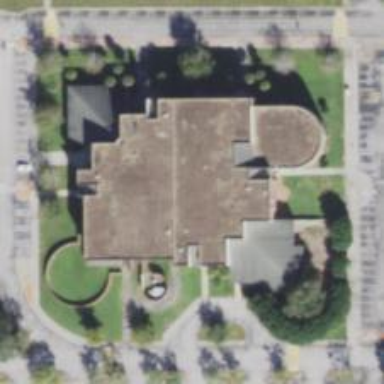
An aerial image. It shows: View of university building.